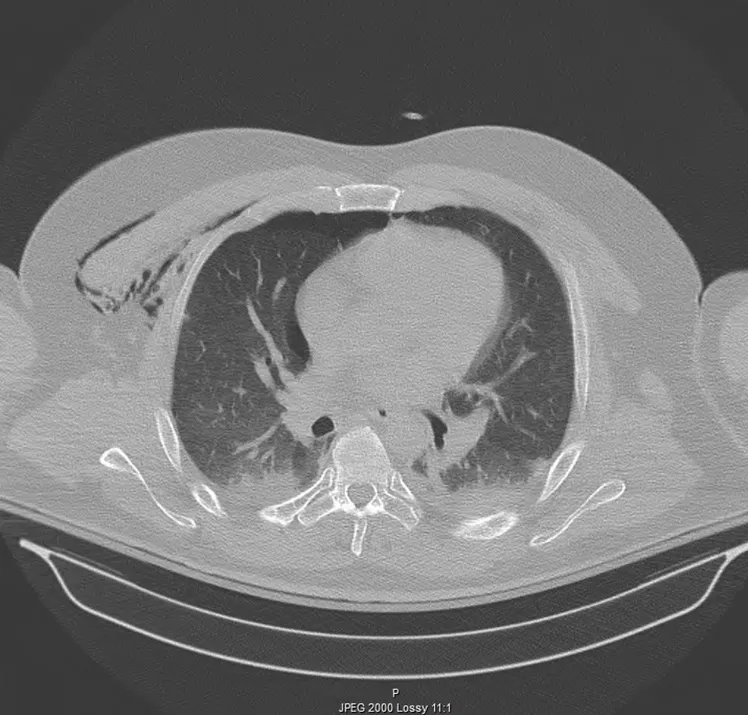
Hemothorax at both sides and right pneumothorax.
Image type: radiology (ct)